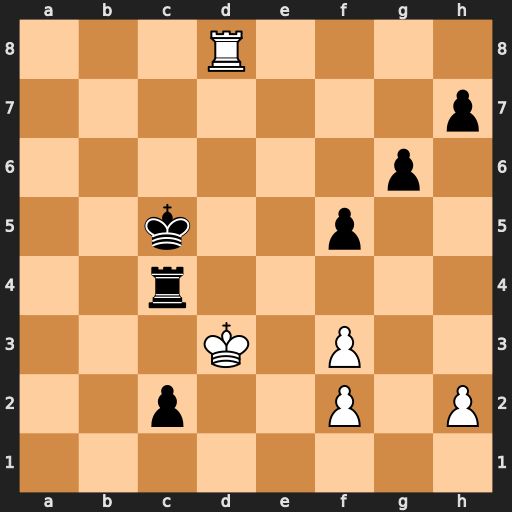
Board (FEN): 3R4/7p/6p1/2k2p2/2r5/3K1P2/2p2P1P/8
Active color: w
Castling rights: -
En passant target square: -
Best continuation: Rc8+ Kd6 Rxc4 c1=Q Rxc1